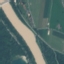
Land use / land cover: River